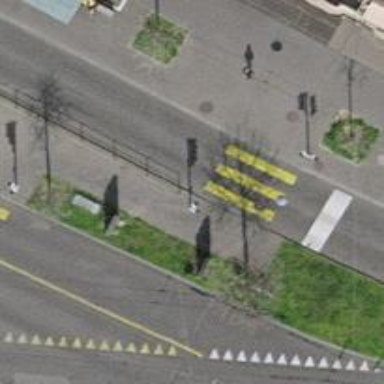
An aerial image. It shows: Crossing with traffic signals.